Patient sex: M
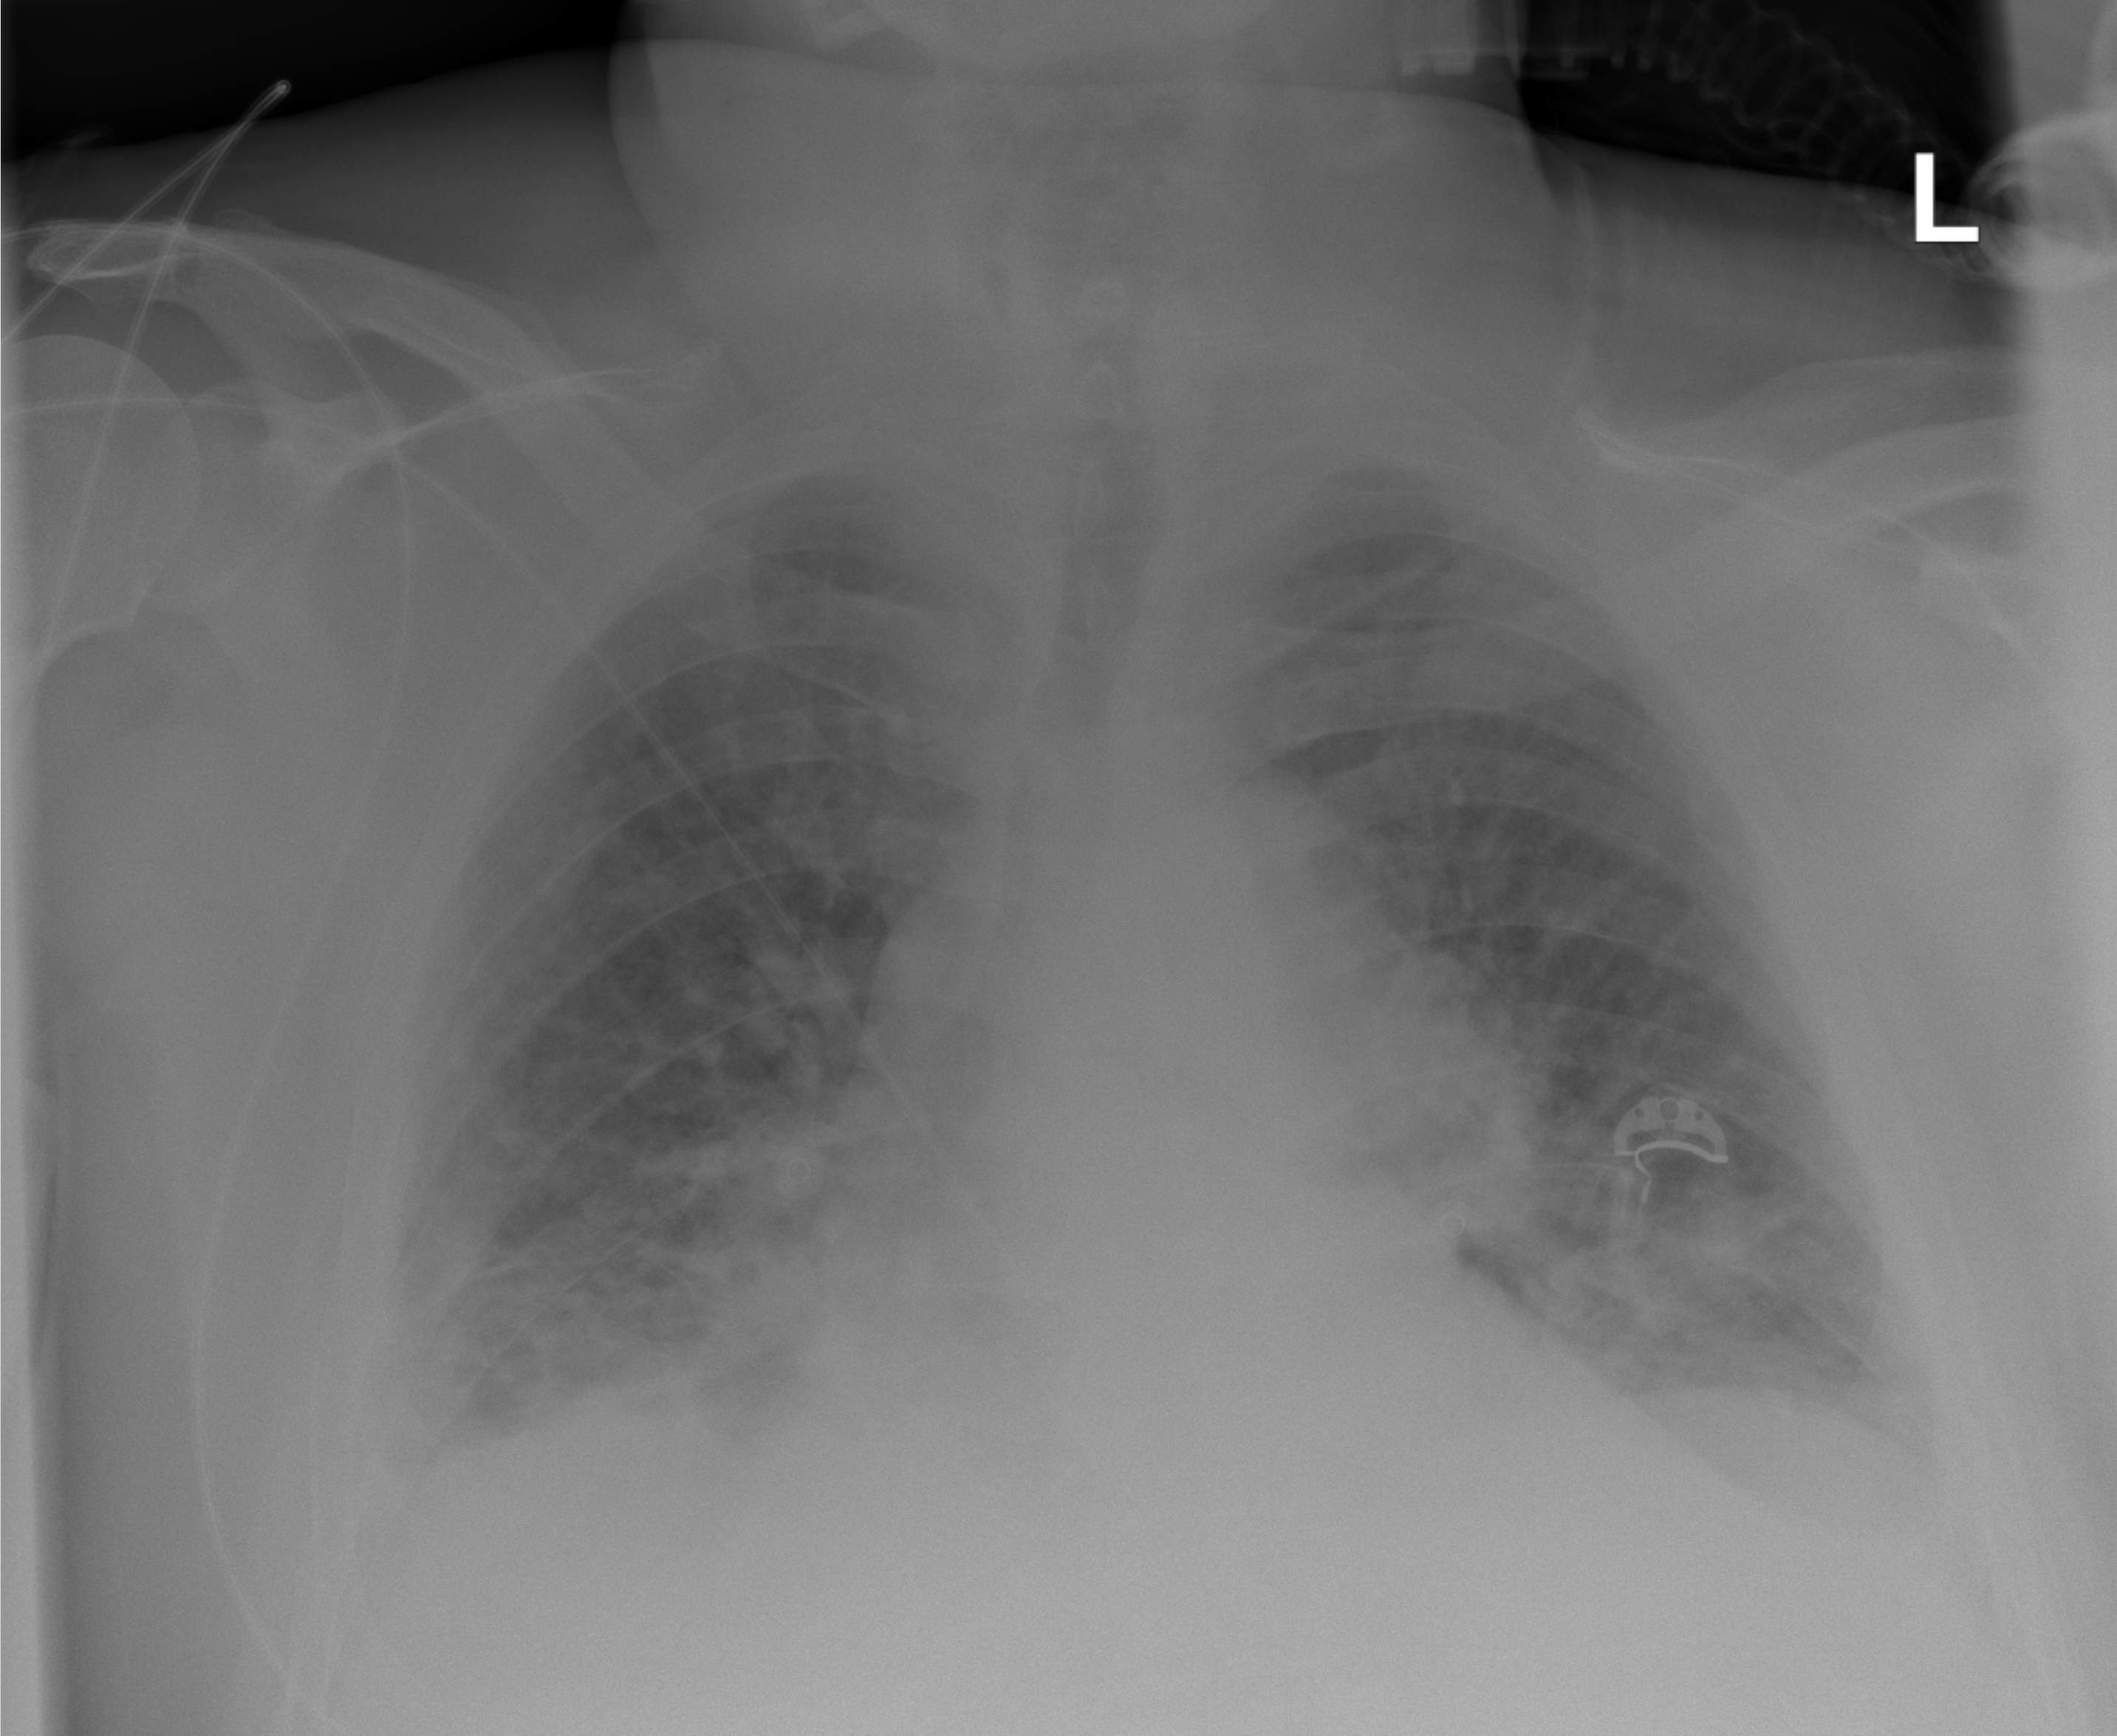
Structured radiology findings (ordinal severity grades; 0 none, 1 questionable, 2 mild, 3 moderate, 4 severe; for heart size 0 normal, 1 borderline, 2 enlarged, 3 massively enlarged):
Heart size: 2
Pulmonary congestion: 3
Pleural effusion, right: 2
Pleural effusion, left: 2
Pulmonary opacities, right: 3
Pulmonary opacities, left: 3
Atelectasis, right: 2
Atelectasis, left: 2